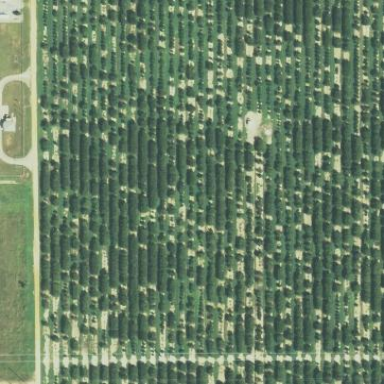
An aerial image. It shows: Orchard.